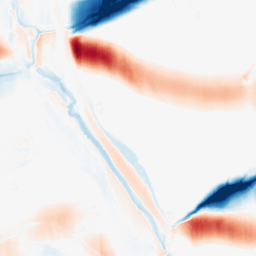
Category: morphological
Decomposition family: morphological_ellipse
Decomposition parameters: operation: average
width: 50
height: 5
Upsampling method: linear_exact
Upsampling parameters: scale: 2
Upsampling scale: 2